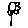
Label: flower